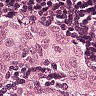
Metastatic tissue present: yes